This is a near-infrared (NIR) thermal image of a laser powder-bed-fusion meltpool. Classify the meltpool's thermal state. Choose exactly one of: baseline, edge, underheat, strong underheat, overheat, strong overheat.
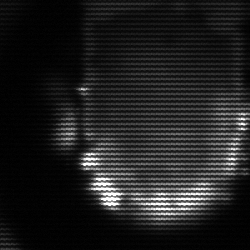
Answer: baseline